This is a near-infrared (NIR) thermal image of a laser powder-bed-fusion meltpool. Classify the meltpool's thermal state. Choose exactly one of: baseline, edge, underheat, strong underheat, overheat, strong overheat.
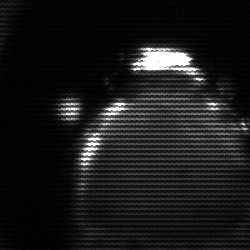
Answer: edge